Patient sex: F
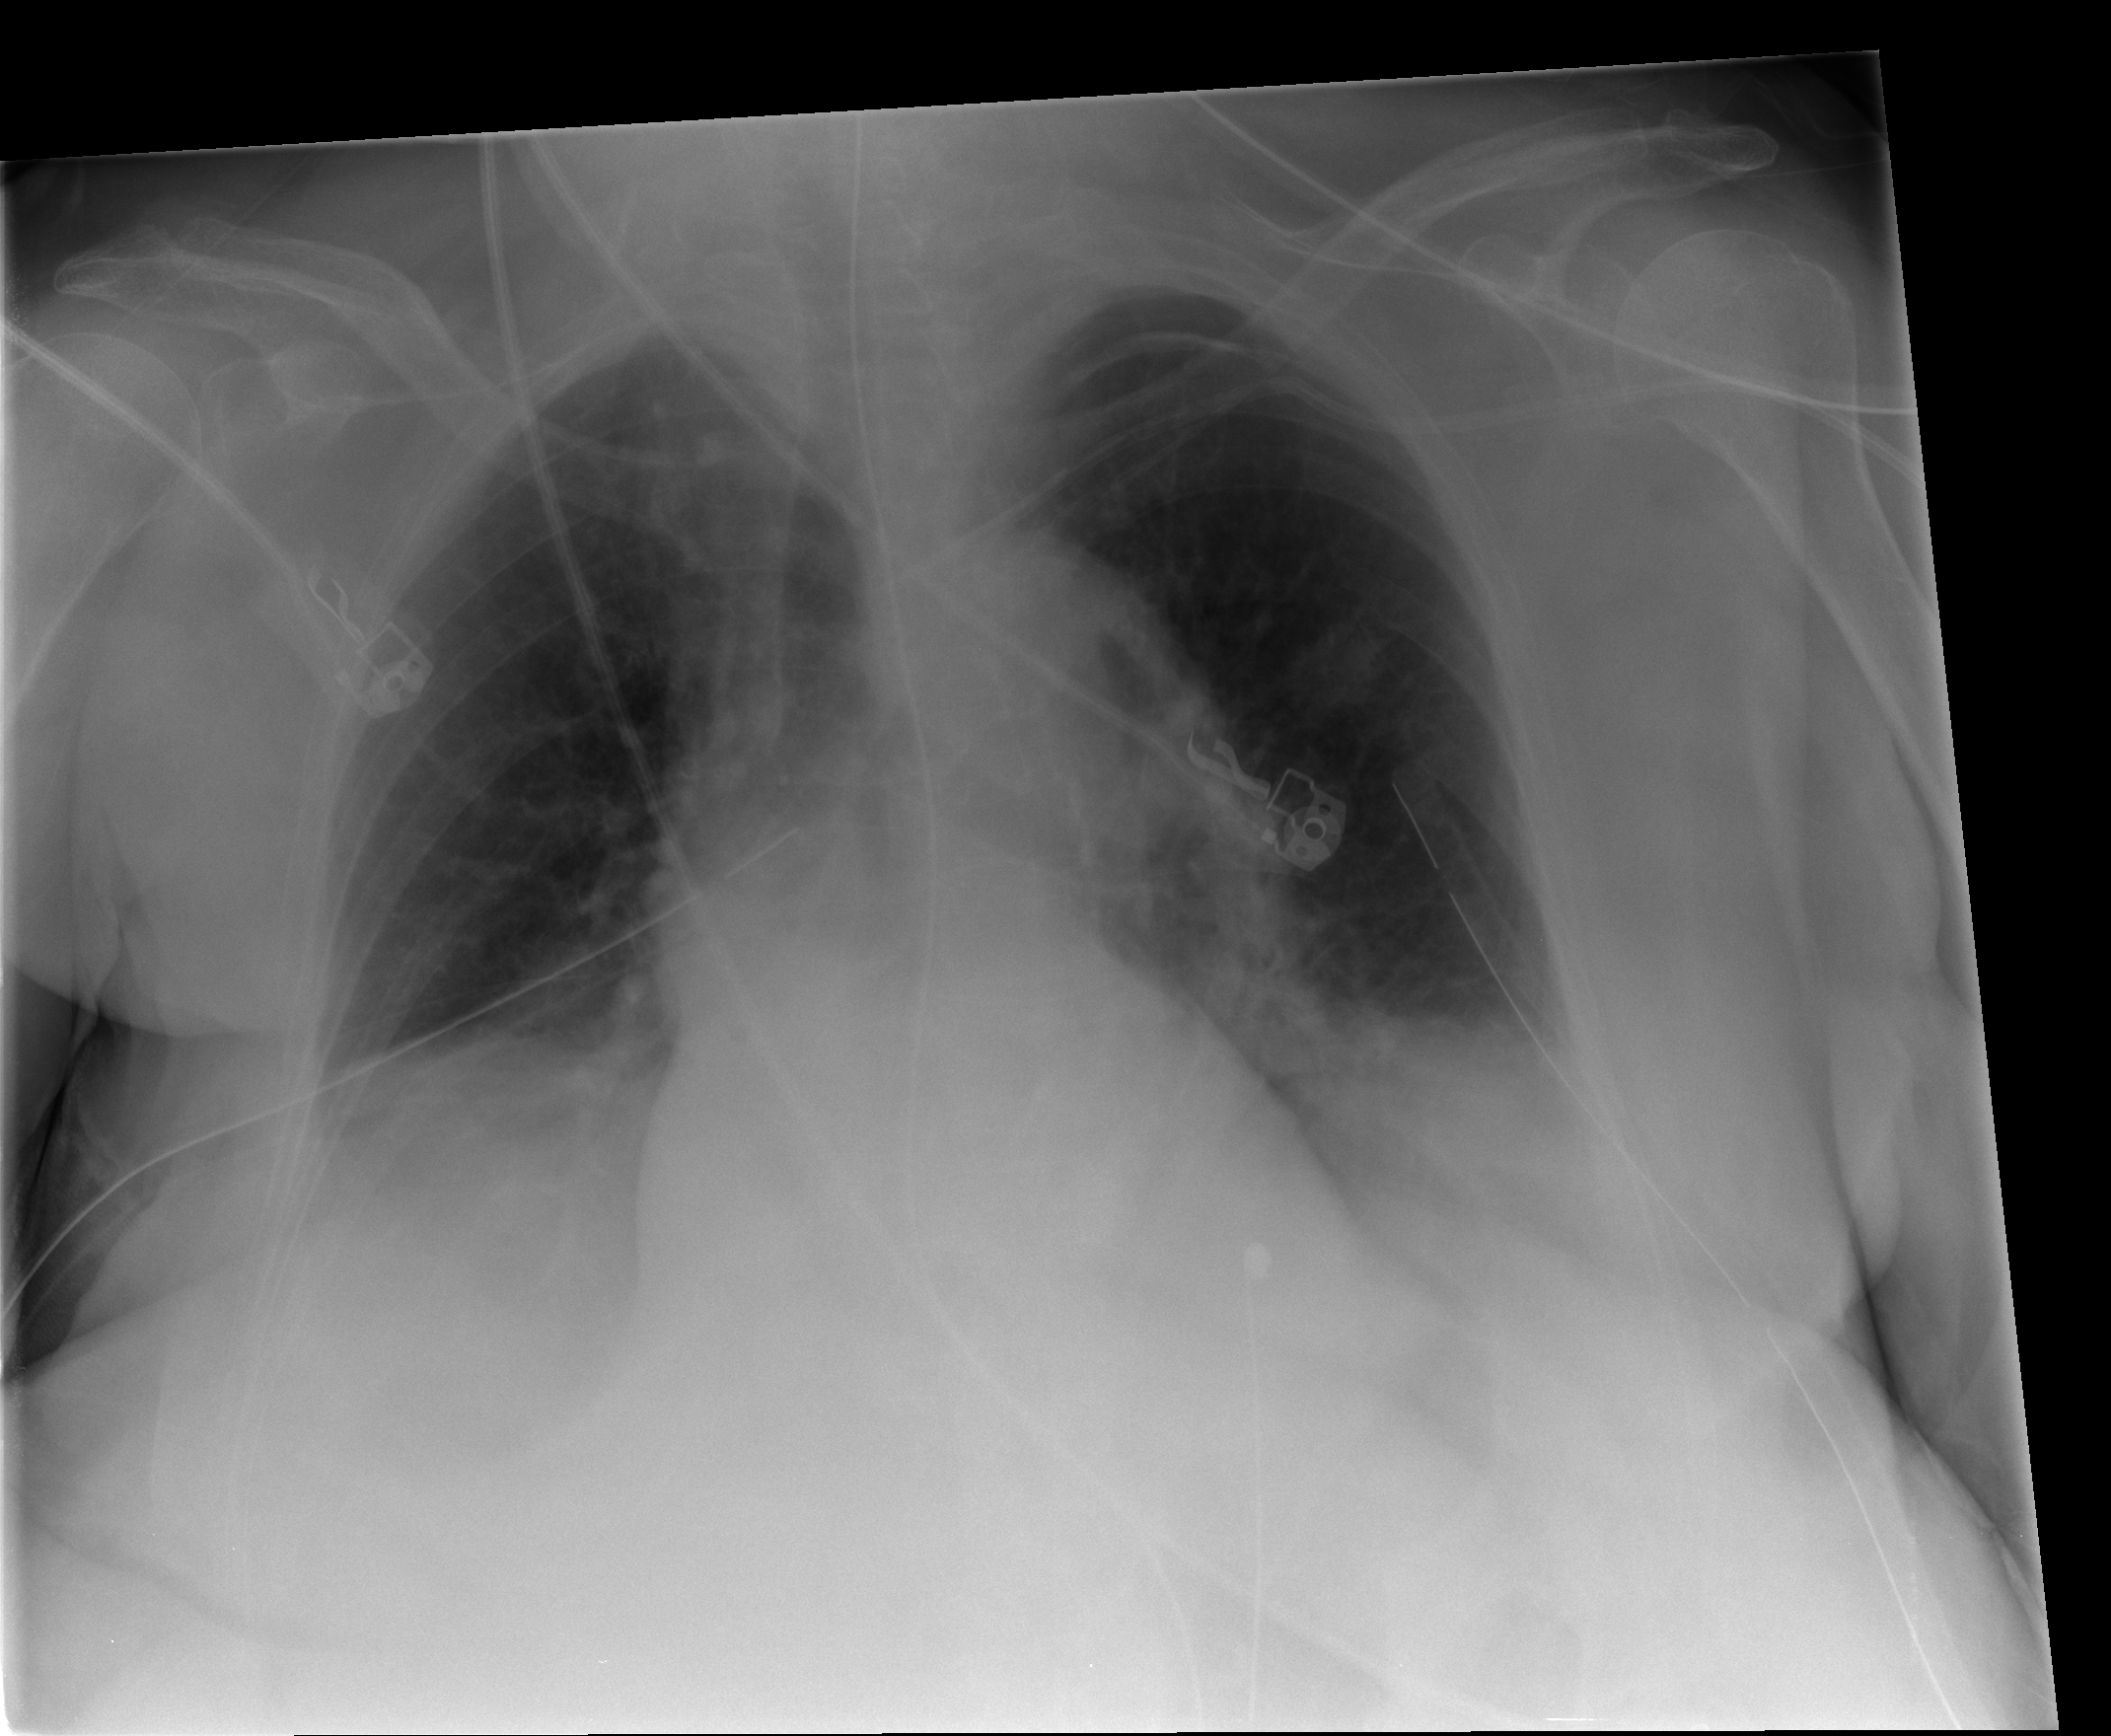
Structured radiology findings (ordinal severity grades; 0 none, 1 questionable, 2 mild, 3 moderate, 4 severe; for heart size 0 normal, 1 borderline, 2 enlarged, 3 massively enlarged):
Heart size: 0
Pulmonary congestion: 1
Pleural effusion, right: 0
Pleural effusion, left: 1
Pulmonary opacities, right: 1
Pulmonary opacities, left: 1
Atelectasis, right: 2
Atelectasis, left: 2